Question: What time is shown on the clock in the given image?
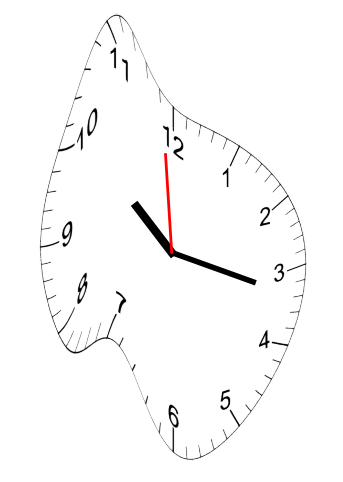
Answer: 10:16:59